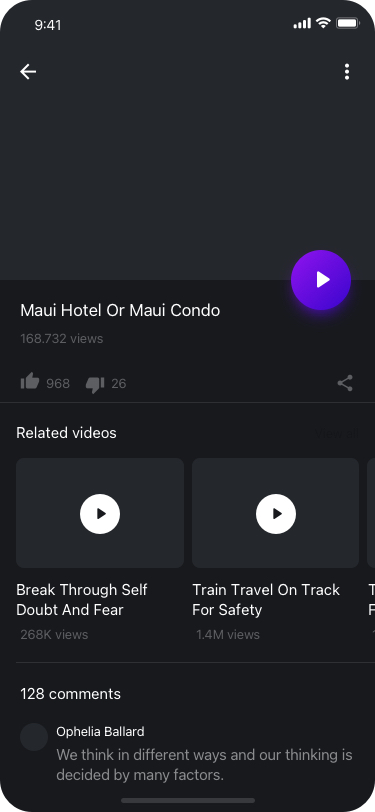
Text in this UI design:
Ophelia Ballard
We think in different ways and our thinking is decided by many factors.
128 comments
Related videos
View all
Break Through Self Doubt And Fear
268K views
Train Travel On Track For Safety
1.4M views
Train Travel On Track For Safety
1.4M views
968
26
Maui Hotel Or Maui Condo
168.732 views